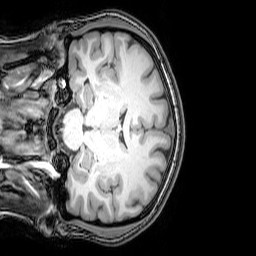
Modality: T1w
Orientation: coronal
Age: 25
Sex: female
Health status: healthy
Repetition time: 0.081 s
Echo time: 0.037 s